Field crop: maize
Growth stage: 2
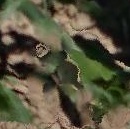
Species: maize